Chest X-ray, PA view. Patient: 38 years old, sex F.
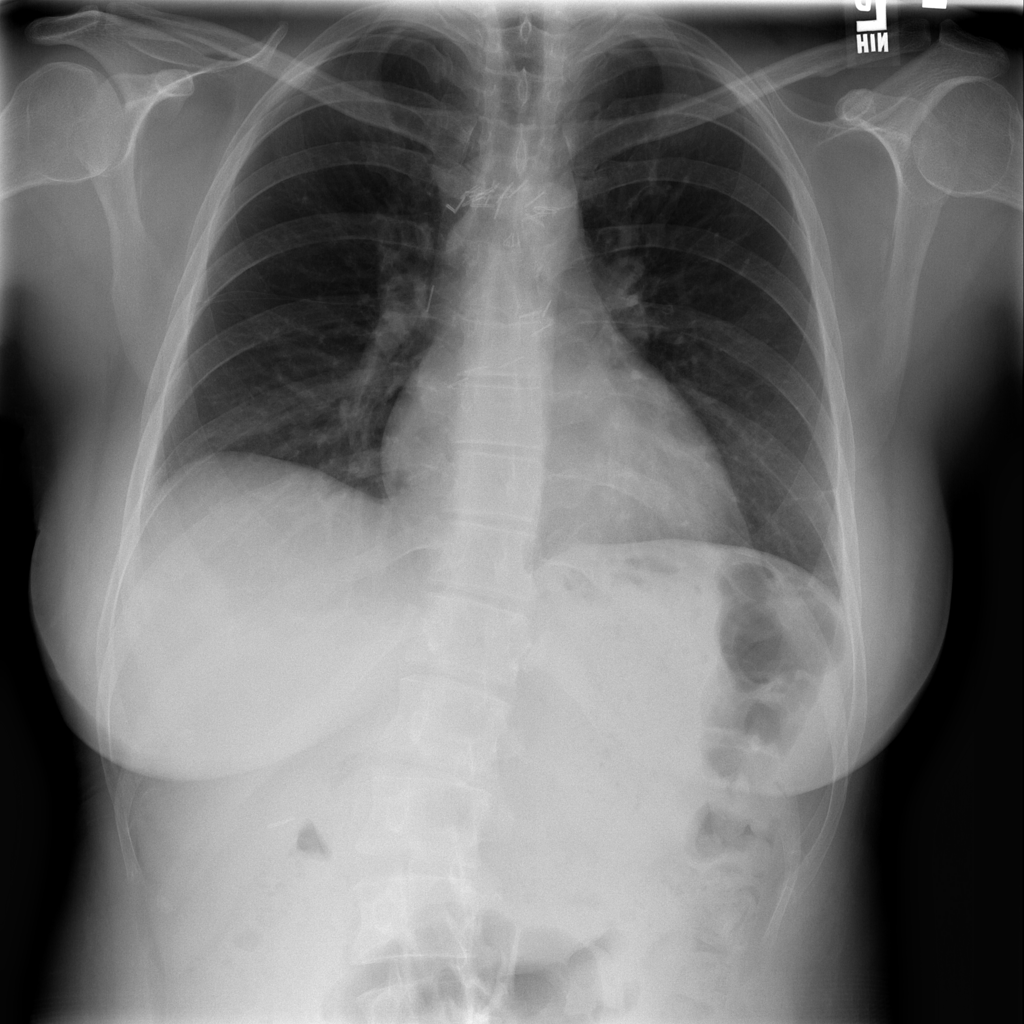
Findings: Atelectasis